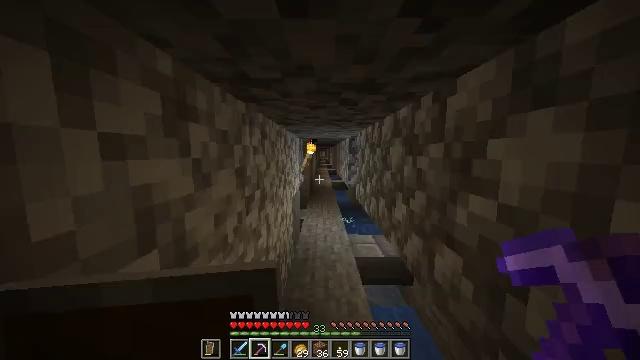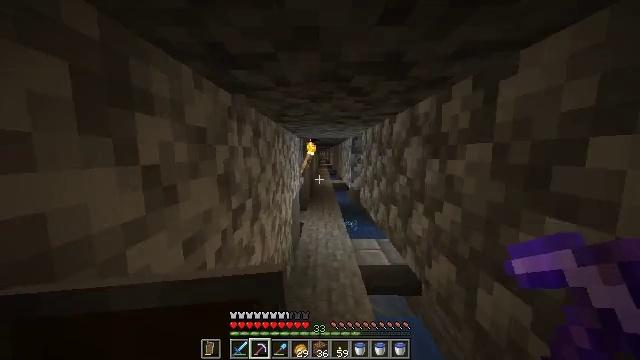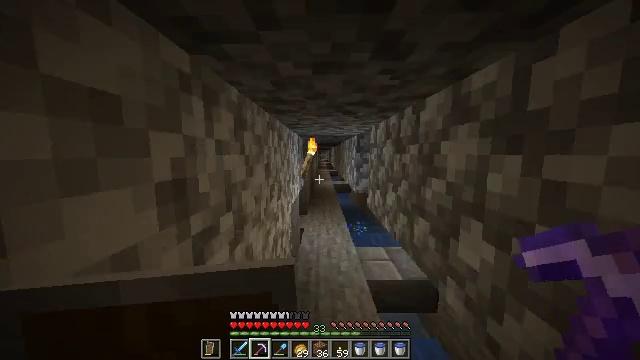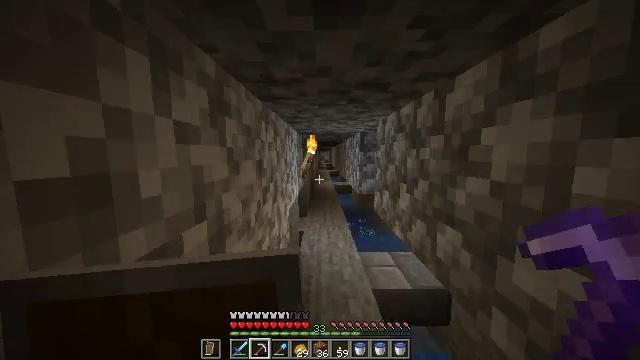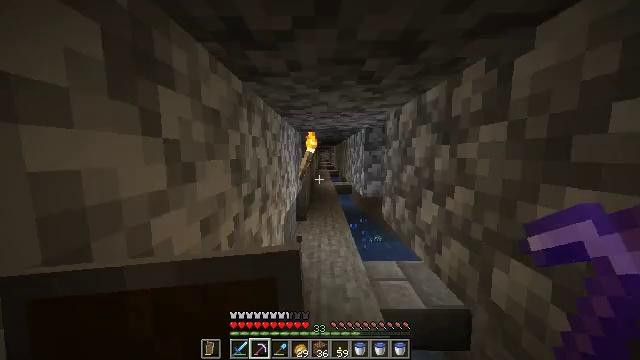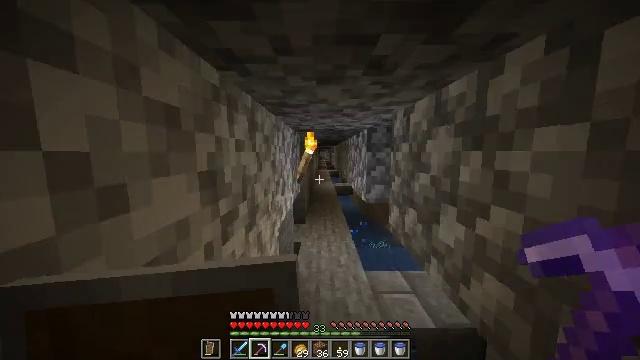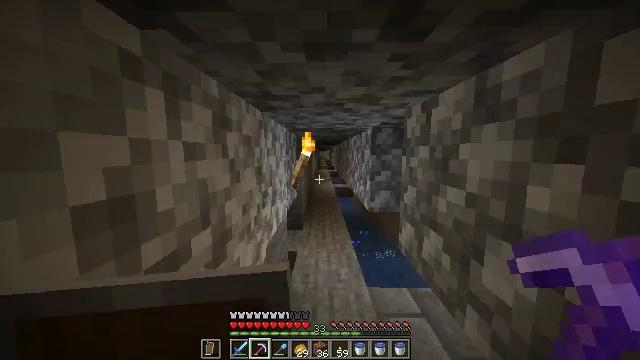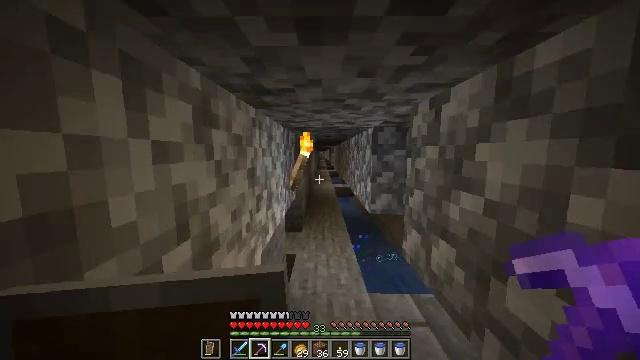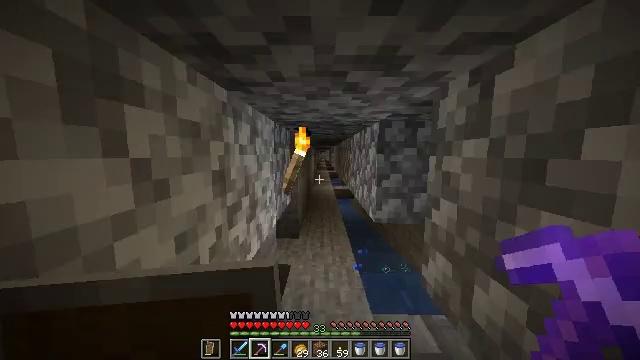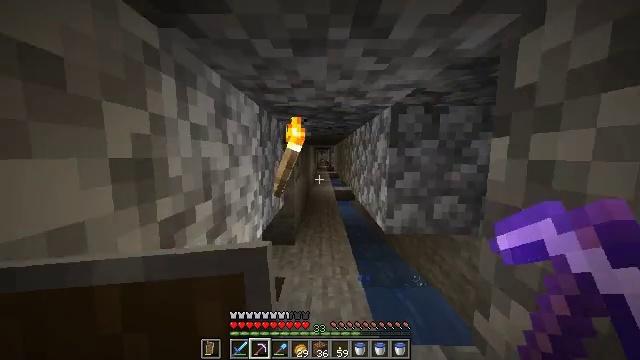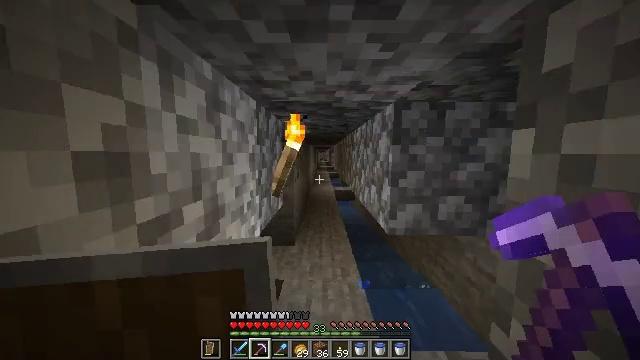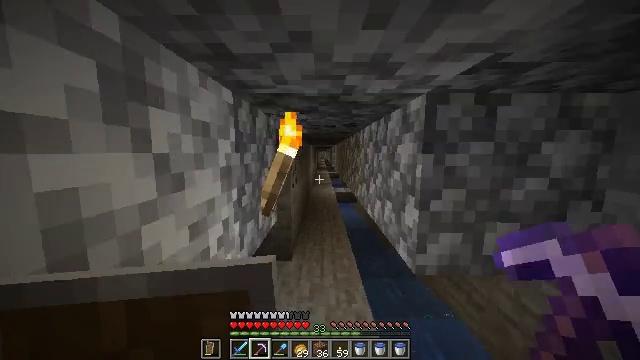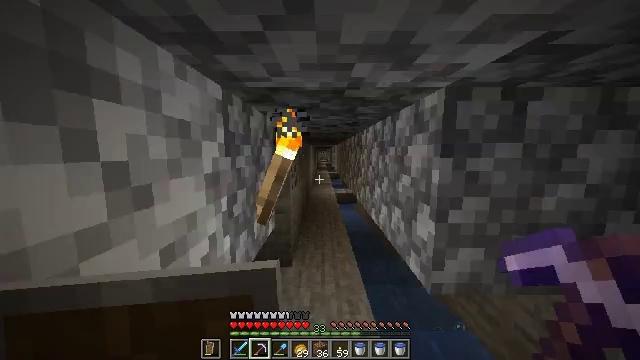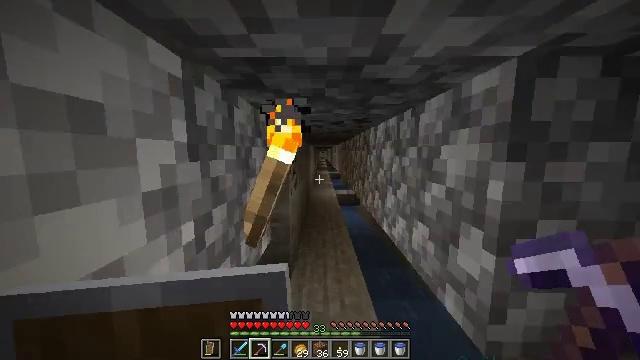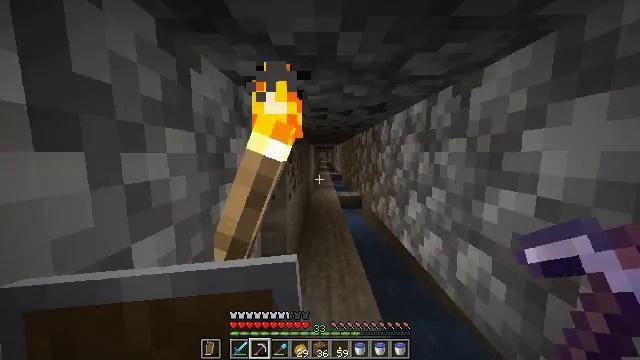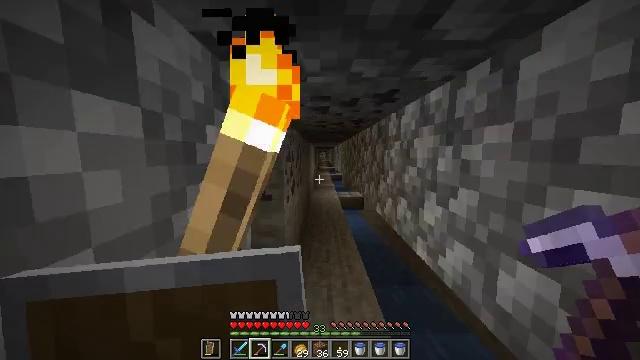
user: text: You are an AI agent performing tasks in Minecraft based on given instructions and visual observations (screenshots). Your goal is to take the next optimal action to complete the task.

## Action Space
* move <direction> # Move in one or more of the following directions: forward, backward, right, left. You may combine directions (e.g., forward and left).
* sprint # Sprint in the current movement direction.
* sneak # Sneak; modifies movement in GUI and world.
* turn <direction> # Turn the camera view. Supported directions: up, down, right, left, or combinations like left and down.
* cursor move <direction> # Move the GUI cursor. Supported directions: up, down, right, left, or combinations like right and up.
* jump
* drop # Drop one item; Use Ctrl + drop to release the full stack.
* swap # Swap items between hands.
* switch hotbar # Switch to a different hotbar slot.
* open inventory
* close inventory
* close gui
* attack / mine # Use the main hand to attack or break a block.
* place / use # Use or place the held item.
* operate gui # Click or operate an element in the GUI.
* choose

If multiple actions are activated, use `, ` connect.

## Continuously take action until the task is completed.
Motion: motion action
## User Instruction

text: Get packed ice by crafting it with ice blocks.
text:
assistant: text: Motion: move forward
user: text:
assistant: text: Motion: move forward
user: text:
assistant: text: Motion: move forward
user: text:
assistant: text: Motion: move forward
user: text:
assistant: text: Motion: move forward
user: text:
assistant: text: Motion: move forward
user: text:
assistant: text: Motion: move forward
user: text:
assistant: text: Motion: move forward
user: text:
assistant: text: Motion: move forward
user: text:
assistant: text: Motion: move forward
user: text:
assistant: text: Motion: move forward
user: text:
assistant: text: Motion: move forward
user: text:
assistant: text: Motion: move forward
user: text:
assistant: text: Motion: move forward
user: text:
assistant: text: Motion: move forward
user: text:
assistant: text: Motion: move forward
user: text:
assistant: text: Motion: move forward
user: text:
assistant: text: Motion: move forward
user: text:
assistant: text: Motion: move forward
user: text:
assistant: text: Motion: move forward, turn right and up
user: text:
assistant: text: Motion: move forward
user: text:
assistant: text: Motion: move forward
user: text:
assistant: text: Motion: move forward
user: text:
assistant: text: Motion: move forward
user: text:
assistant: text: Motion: move forward
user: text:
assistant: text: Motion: move forward
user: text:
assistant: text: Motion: move forward
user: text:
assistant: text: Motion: move forward
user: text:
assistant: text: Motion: move forward
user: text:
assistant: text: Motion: move forward